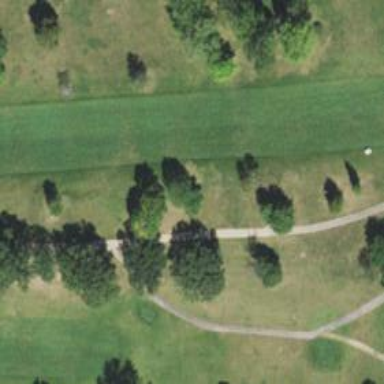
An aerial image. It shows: Path for both road and golf.